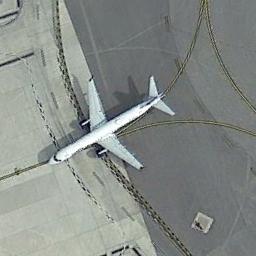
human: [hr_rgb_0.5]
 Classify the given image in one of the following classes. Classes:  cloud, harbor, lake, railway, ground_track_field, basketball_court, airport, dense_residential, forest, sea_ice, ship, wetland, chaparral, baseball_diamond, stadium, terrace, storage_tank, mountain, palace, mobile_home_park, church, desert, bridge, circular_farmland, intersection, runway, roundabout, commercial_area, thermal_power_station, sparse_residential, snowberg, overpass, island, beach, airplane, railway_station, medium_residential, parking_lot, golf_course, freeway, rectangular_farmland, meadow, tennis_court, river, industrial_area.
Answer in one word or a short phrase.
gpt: airplane